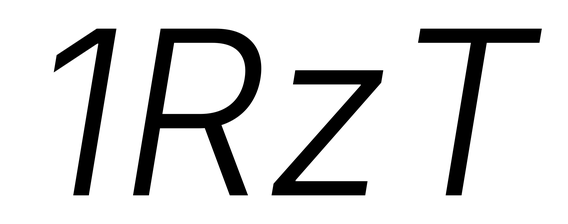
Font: Inter-Italic_Light_Italic